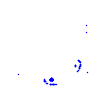
Particle: proton